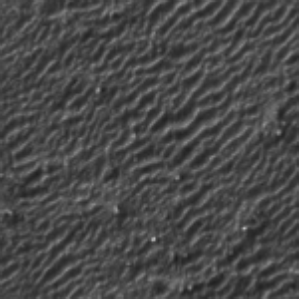
Label: frost